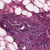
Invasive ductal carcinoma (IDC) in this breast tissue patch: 1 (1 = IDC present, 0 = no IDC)